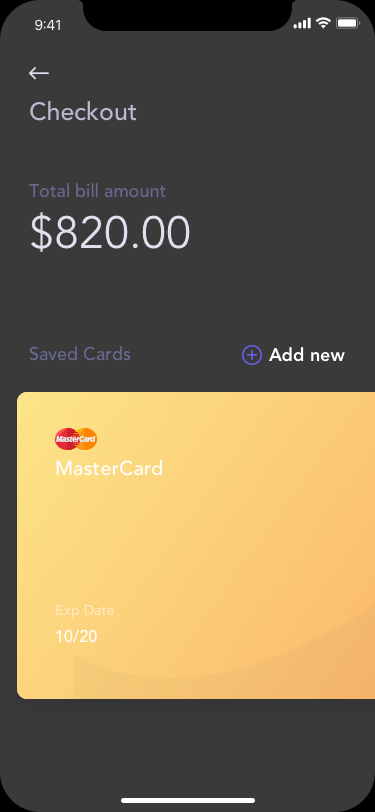
Text in this UI design:
Exp Date
10/20
MasterCard
Add new
Saved Cards
$820.00
Total bill amount
Checkout